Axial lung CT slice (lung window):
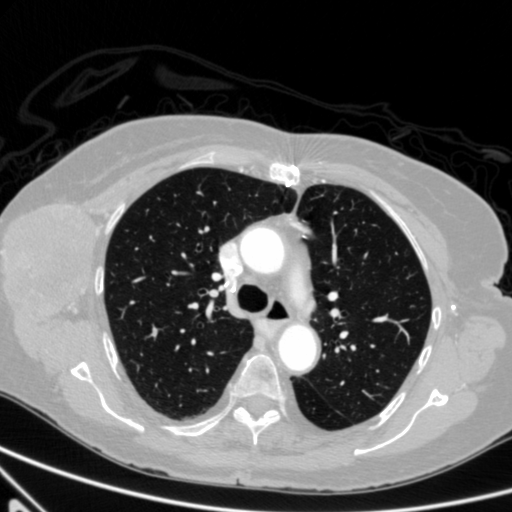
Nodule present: no